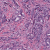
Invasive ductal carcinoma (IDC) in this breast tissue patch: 1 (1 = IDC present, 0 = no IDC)